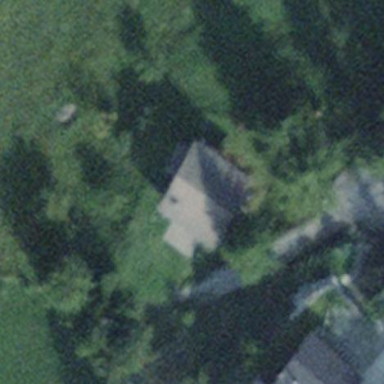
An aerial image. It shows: Simple house.